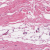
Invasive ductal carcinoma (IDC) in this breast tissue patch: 0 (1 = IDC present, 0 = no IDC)